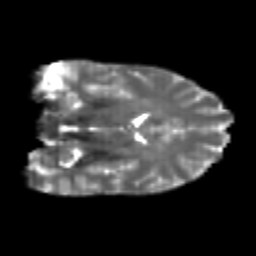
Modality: T2w
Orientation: coronal
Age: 22
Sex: female
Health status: healthy
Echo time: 0.074 s